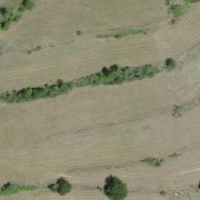
EUNIS habitat code: 24
Species observed at this site:
Corvus corone
Chloris chloris
Turdus viscivorus
Fringilla coelebs
Passer domesticus
Buteo buteo
Lanius collurio
Sylvia atricapilla
Ptyonoprogne rupestris
Salvia pratensis
Turdus merula
Phylloscopus collybita
Tachymarptis melba
Paragus haemorrhous
Chrysotoxum festivum
Erebia medusa
Parus major
Hirundo rustica
Lysandra bellargus
Pica pica
Phoenicurus ochruros
Garrulus glandarius
Columba livia
Polyommatus icarus
Falco tinnunculus
Picus viridis
Corvus corax
Motacilla alba
Delichon urbicum